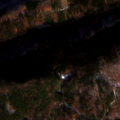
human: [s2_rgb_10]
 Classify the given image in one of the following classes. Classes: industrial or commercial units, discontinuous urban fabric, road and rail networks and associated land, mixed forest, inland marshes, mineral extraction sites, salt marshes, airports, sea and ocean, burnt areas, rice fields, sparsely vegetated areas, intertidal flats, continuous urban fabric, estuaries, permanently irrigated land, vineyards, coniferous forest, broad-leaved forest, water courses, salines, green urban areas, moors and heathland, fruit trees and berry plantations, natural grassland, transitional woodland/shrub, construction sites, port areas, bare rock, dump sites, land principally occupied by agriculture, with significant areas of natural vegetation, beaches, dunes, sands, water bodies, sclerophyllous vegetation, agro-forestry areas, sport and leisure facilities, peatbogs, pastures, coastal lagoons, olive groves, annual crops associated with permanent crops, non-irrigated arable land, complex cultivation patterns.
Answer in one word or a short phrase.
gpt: broad-leaved forest, mixed forest